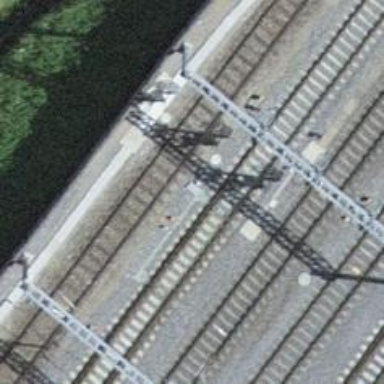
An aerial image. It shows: Railway switch.